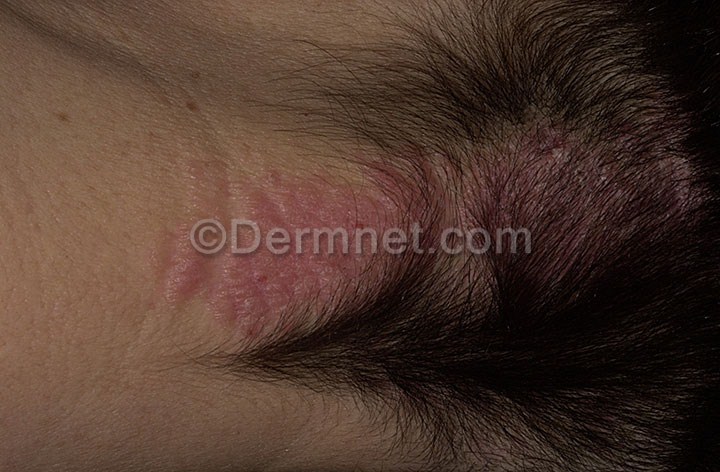
Disease: Eczema Photos